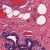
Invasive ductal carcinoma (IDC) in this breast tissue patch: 0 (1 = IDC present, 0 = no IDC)